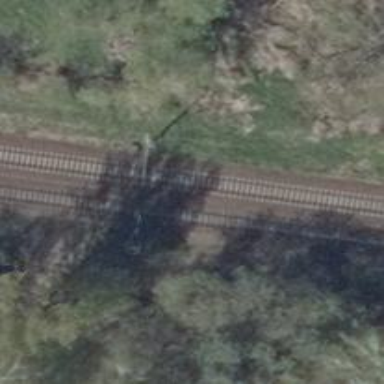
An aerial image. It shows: Milestone along the railway with catenary mast.